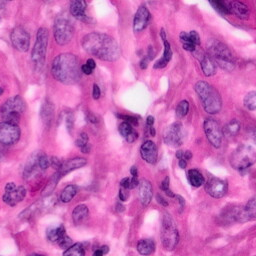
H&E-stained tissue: Pancreatic